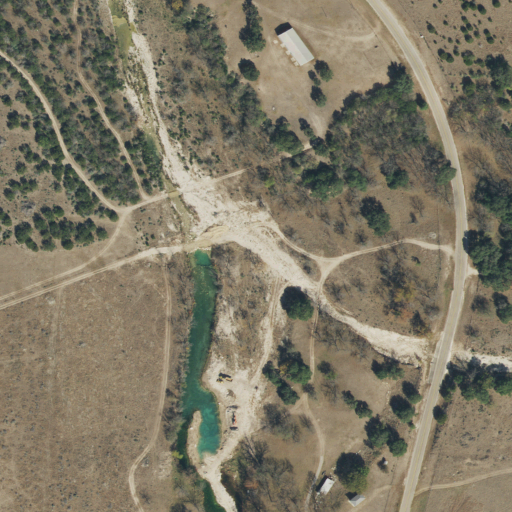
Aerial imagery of valley in Texas named Brushy Draw containing shrub, deciduous forest, open development, and open water